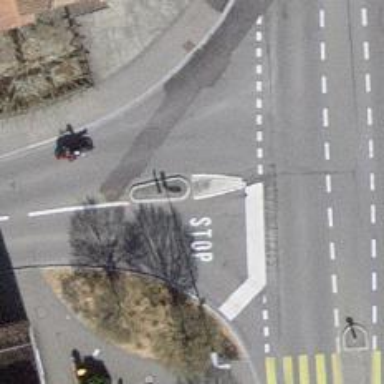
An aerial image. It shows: Traffic calming island.